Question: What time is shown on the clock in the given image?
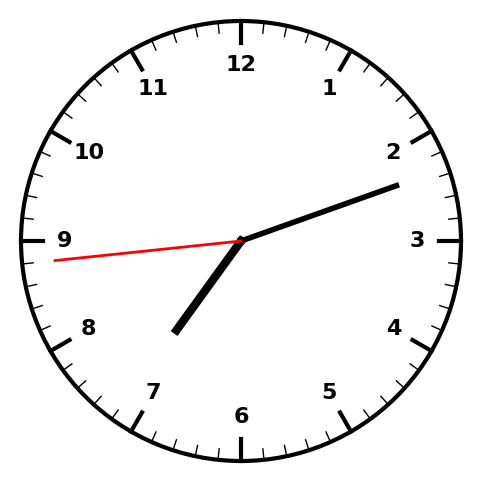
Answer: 07:11:44